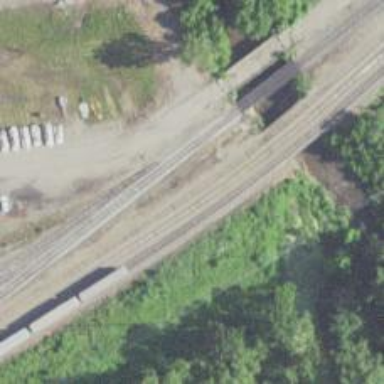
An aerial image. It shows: Railway siding with rails.